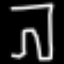
Label: pants